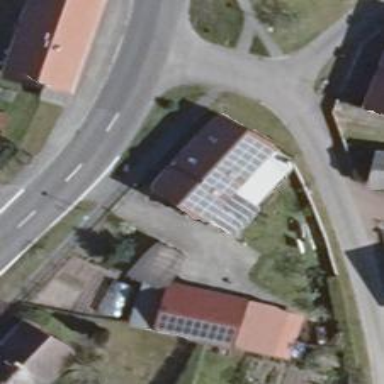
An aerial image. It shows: Solar photovoltaic panel generating electricity through small installation.